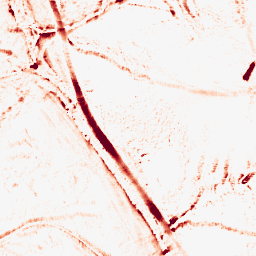
Category: morphological
Decomposition family: morphological_ellipse
Decomposition parameters: operation: opening
width: 10
height: 10
Upsampling method: sinc_hamming
Upsampling parameters: scale: 2
kernel_size: 4
Upsampling scale: 2